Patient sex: M
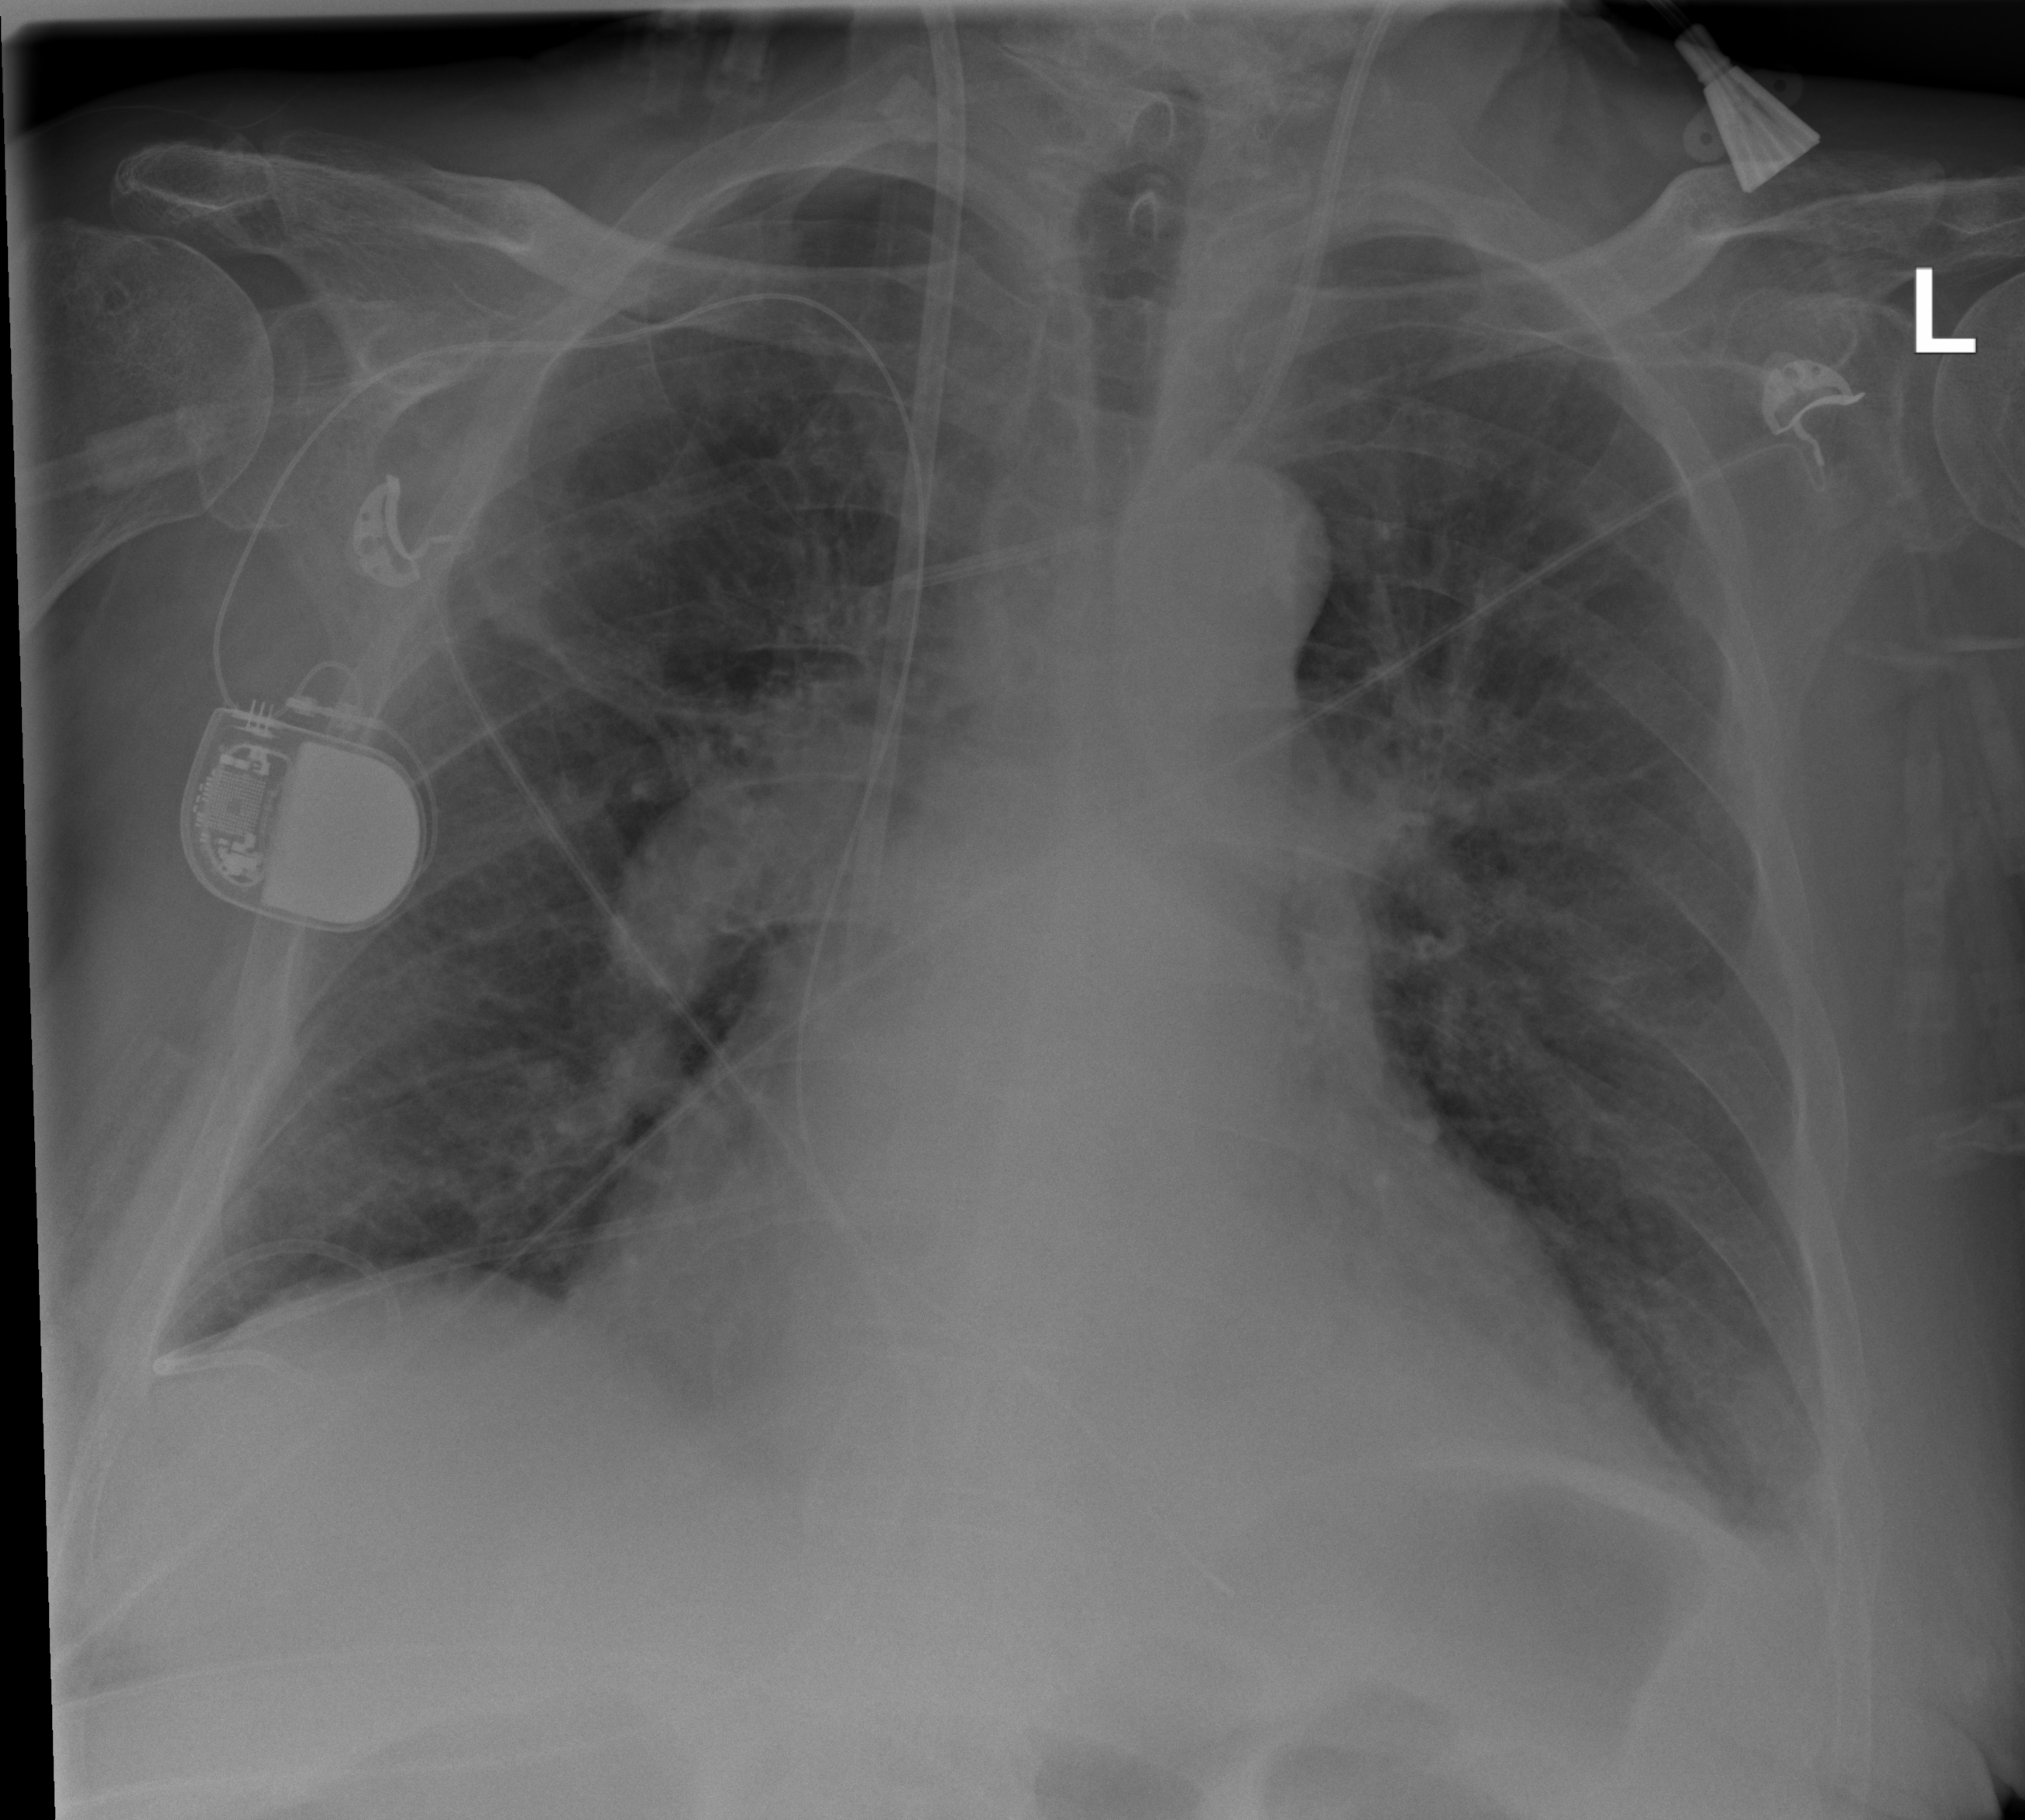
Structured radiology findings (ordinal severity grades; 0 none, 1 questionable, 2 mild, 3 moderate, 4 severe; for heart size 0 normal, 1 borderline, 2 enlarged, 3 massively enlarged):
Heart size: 2
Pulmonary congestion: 2
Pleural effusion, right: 0
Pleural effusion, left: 2
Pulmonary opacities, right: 2
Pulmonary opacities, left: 2
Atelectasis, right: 2
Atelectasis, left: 2